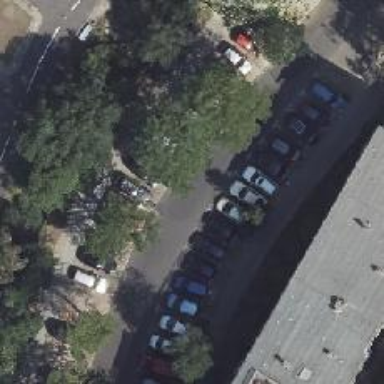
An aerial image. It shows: Residential road with separate asphalt sidewalks and parking spaces on both sides.